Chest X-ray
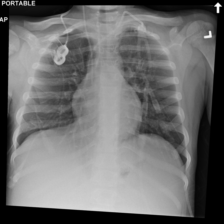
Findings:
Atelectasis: negative
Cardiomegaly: negative
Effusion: negative
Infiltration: negative
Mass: negative
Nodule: negative
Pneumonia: negative
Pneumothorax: negative
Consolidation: negative
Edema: negative
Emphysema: negative
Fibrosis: negative
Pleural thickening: negative
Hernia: negative